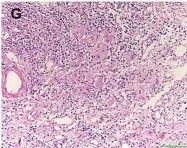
A large number of lymphocytes.
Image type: pathology (h&e)